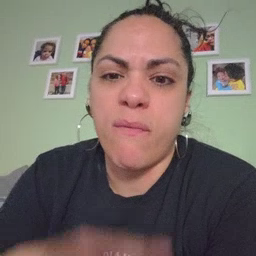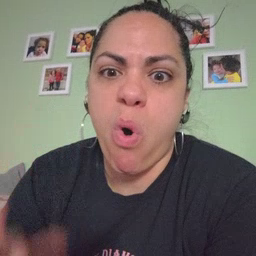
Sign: fall